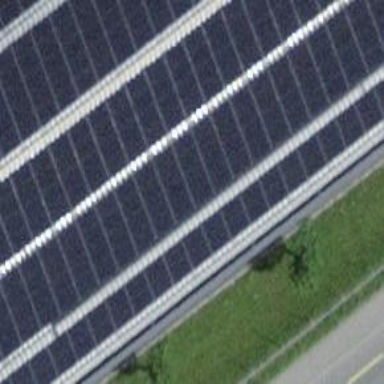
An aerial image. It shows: Solar photovoltaic panel generator.